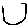
Label: zigzag